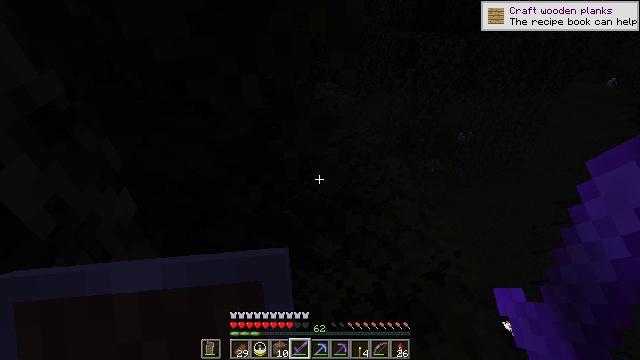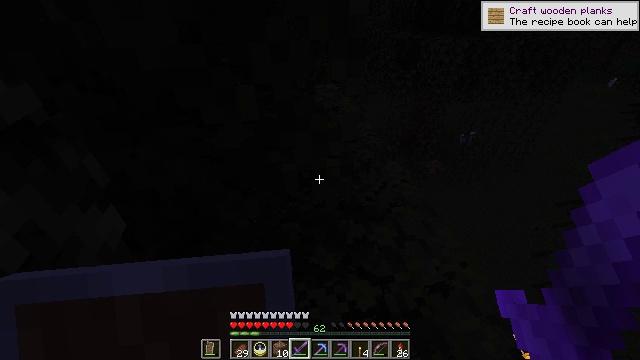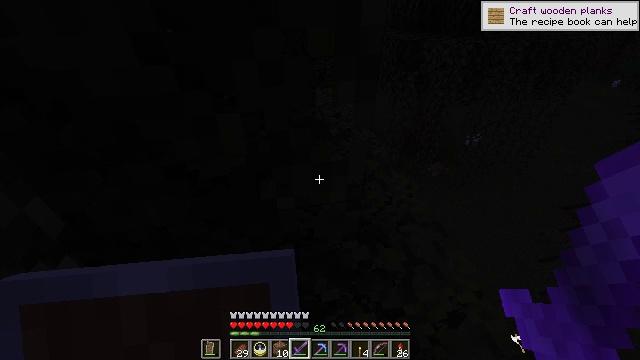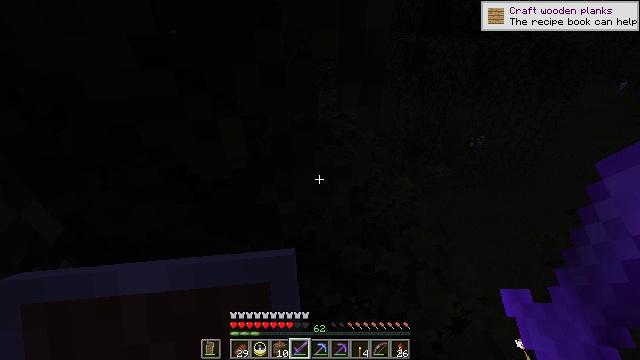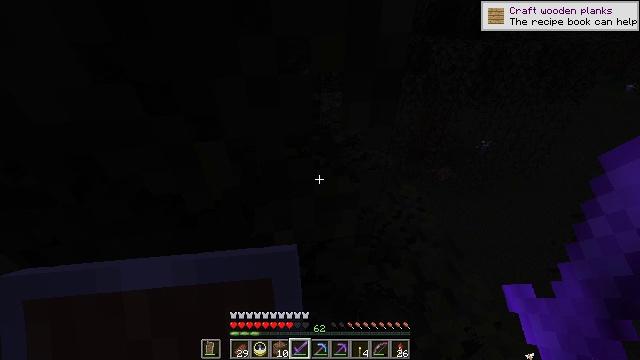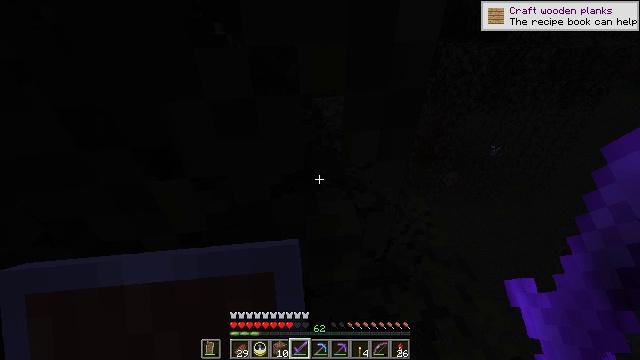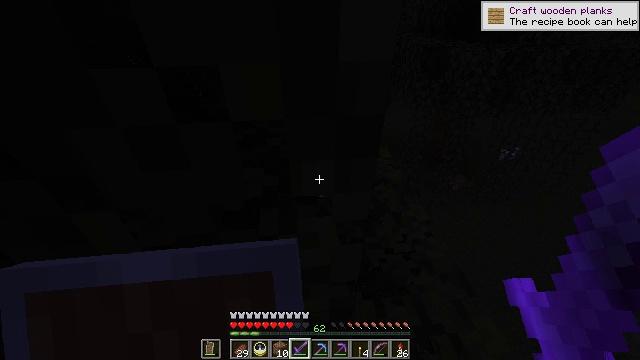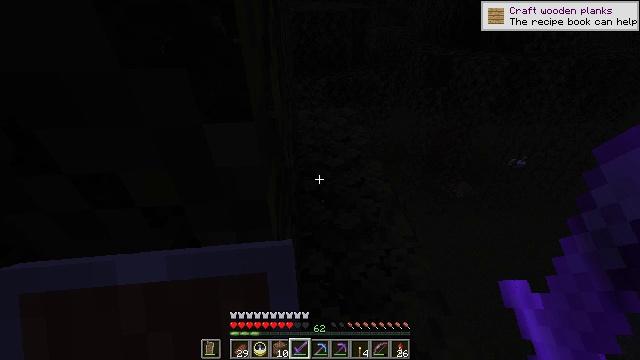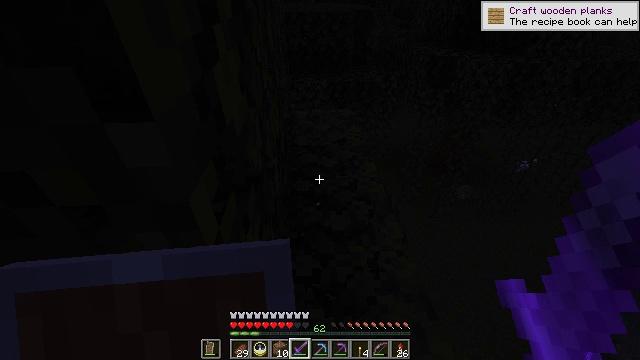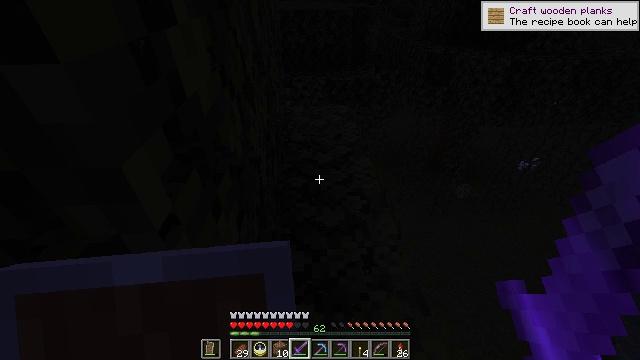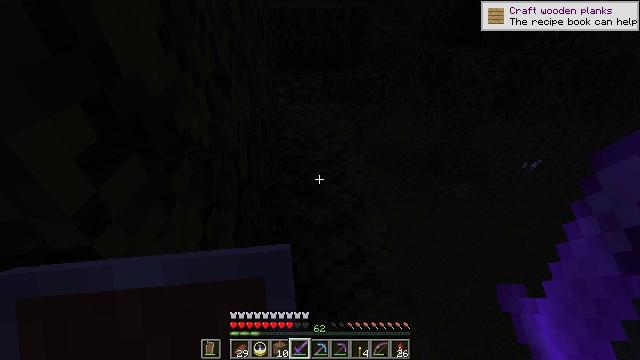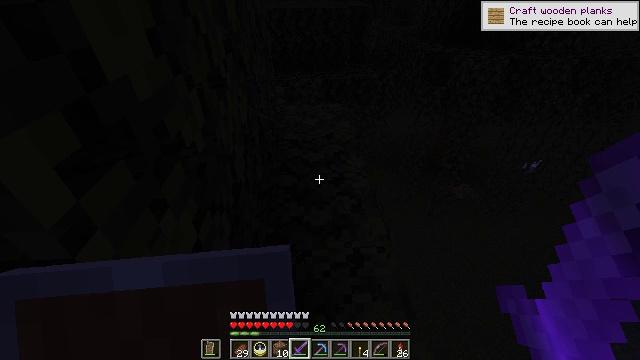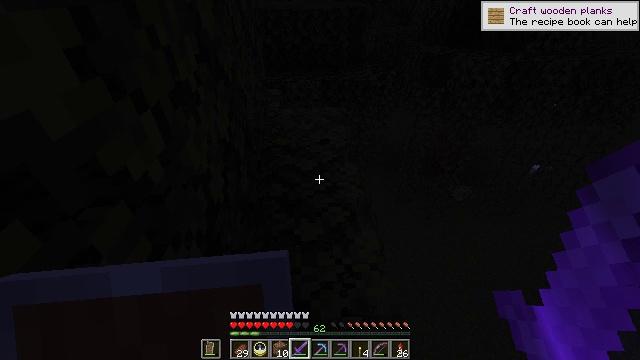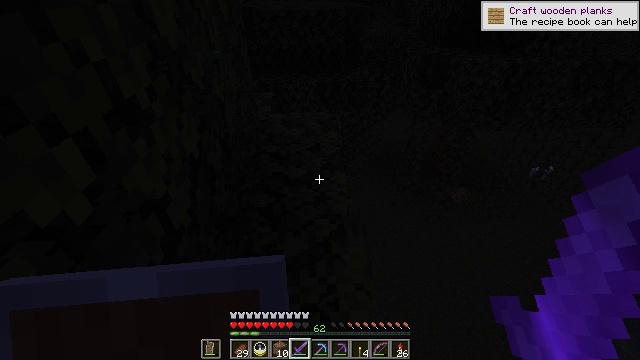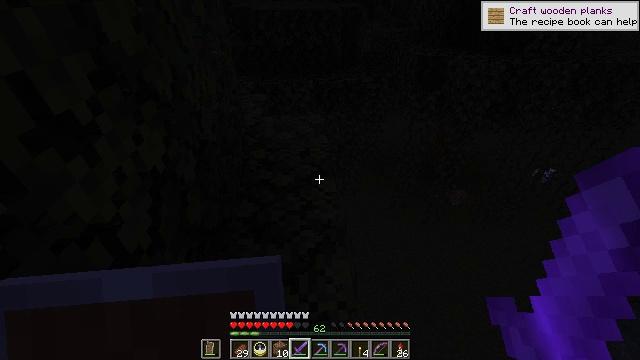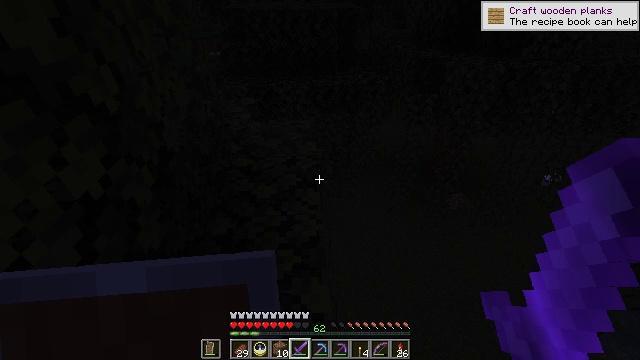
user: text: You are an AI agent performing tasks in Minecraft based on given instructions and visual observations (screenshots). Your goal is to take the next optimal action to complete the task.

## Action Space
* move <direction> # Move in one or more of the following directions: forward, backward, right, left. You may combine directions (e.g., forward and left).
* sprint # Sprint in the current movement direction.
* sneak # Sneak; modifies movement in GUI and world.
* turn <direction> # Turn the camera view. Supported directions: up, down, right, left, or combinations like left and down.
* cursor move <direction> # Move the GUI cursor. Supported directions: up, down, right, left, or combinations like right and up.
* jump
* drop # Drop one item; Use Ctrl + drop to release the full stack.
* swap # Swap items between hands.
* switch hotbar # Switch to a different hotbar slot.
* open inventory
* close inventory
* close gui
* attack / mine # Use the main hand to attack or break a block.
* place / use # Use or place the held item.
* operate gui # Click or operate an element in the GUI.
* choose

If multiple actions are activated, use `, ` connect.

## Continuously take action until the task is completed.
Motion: motion action
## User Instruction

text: Hunt mobs.
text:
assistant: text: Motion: move forward
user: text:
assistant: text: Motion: move forward
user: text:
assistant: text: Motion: move forward
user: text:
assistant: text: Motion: move forward
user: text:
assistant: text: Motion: move forward and move right, turn left
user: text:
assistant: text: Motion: move forward and move right, turn left
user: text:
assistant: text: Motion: move forward and move right, turn left
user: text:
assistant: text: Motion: move forward, turn left
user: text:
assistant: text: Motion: move forward
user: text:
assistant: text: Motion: move forward
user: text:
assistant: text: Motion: move forward
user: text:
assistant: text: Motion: move forward and move right
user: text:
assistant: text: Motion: move forward and move right
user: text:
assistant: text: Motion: move forward and move right
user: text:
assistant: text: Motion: move forward
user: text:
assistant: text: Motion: move forward
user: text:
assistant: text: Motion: move forward
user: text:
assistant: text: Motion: move forward
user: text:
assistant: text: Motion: move forward
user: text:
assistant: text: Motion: move forward
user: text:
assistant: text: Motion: move forward, turn left
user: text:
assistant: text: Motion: move forward and move left, turn left
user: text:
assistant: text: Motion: move forward and move left, turn left
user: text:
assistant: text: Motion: move forward
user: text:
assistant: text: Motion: move forward
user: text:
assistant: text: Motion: move forward
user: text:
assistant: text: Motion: move forward
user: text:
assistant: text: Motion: move forward, turn left
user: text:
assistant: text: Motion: move forward, turn left
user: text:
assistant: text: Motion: move forward, turn left